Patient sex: F
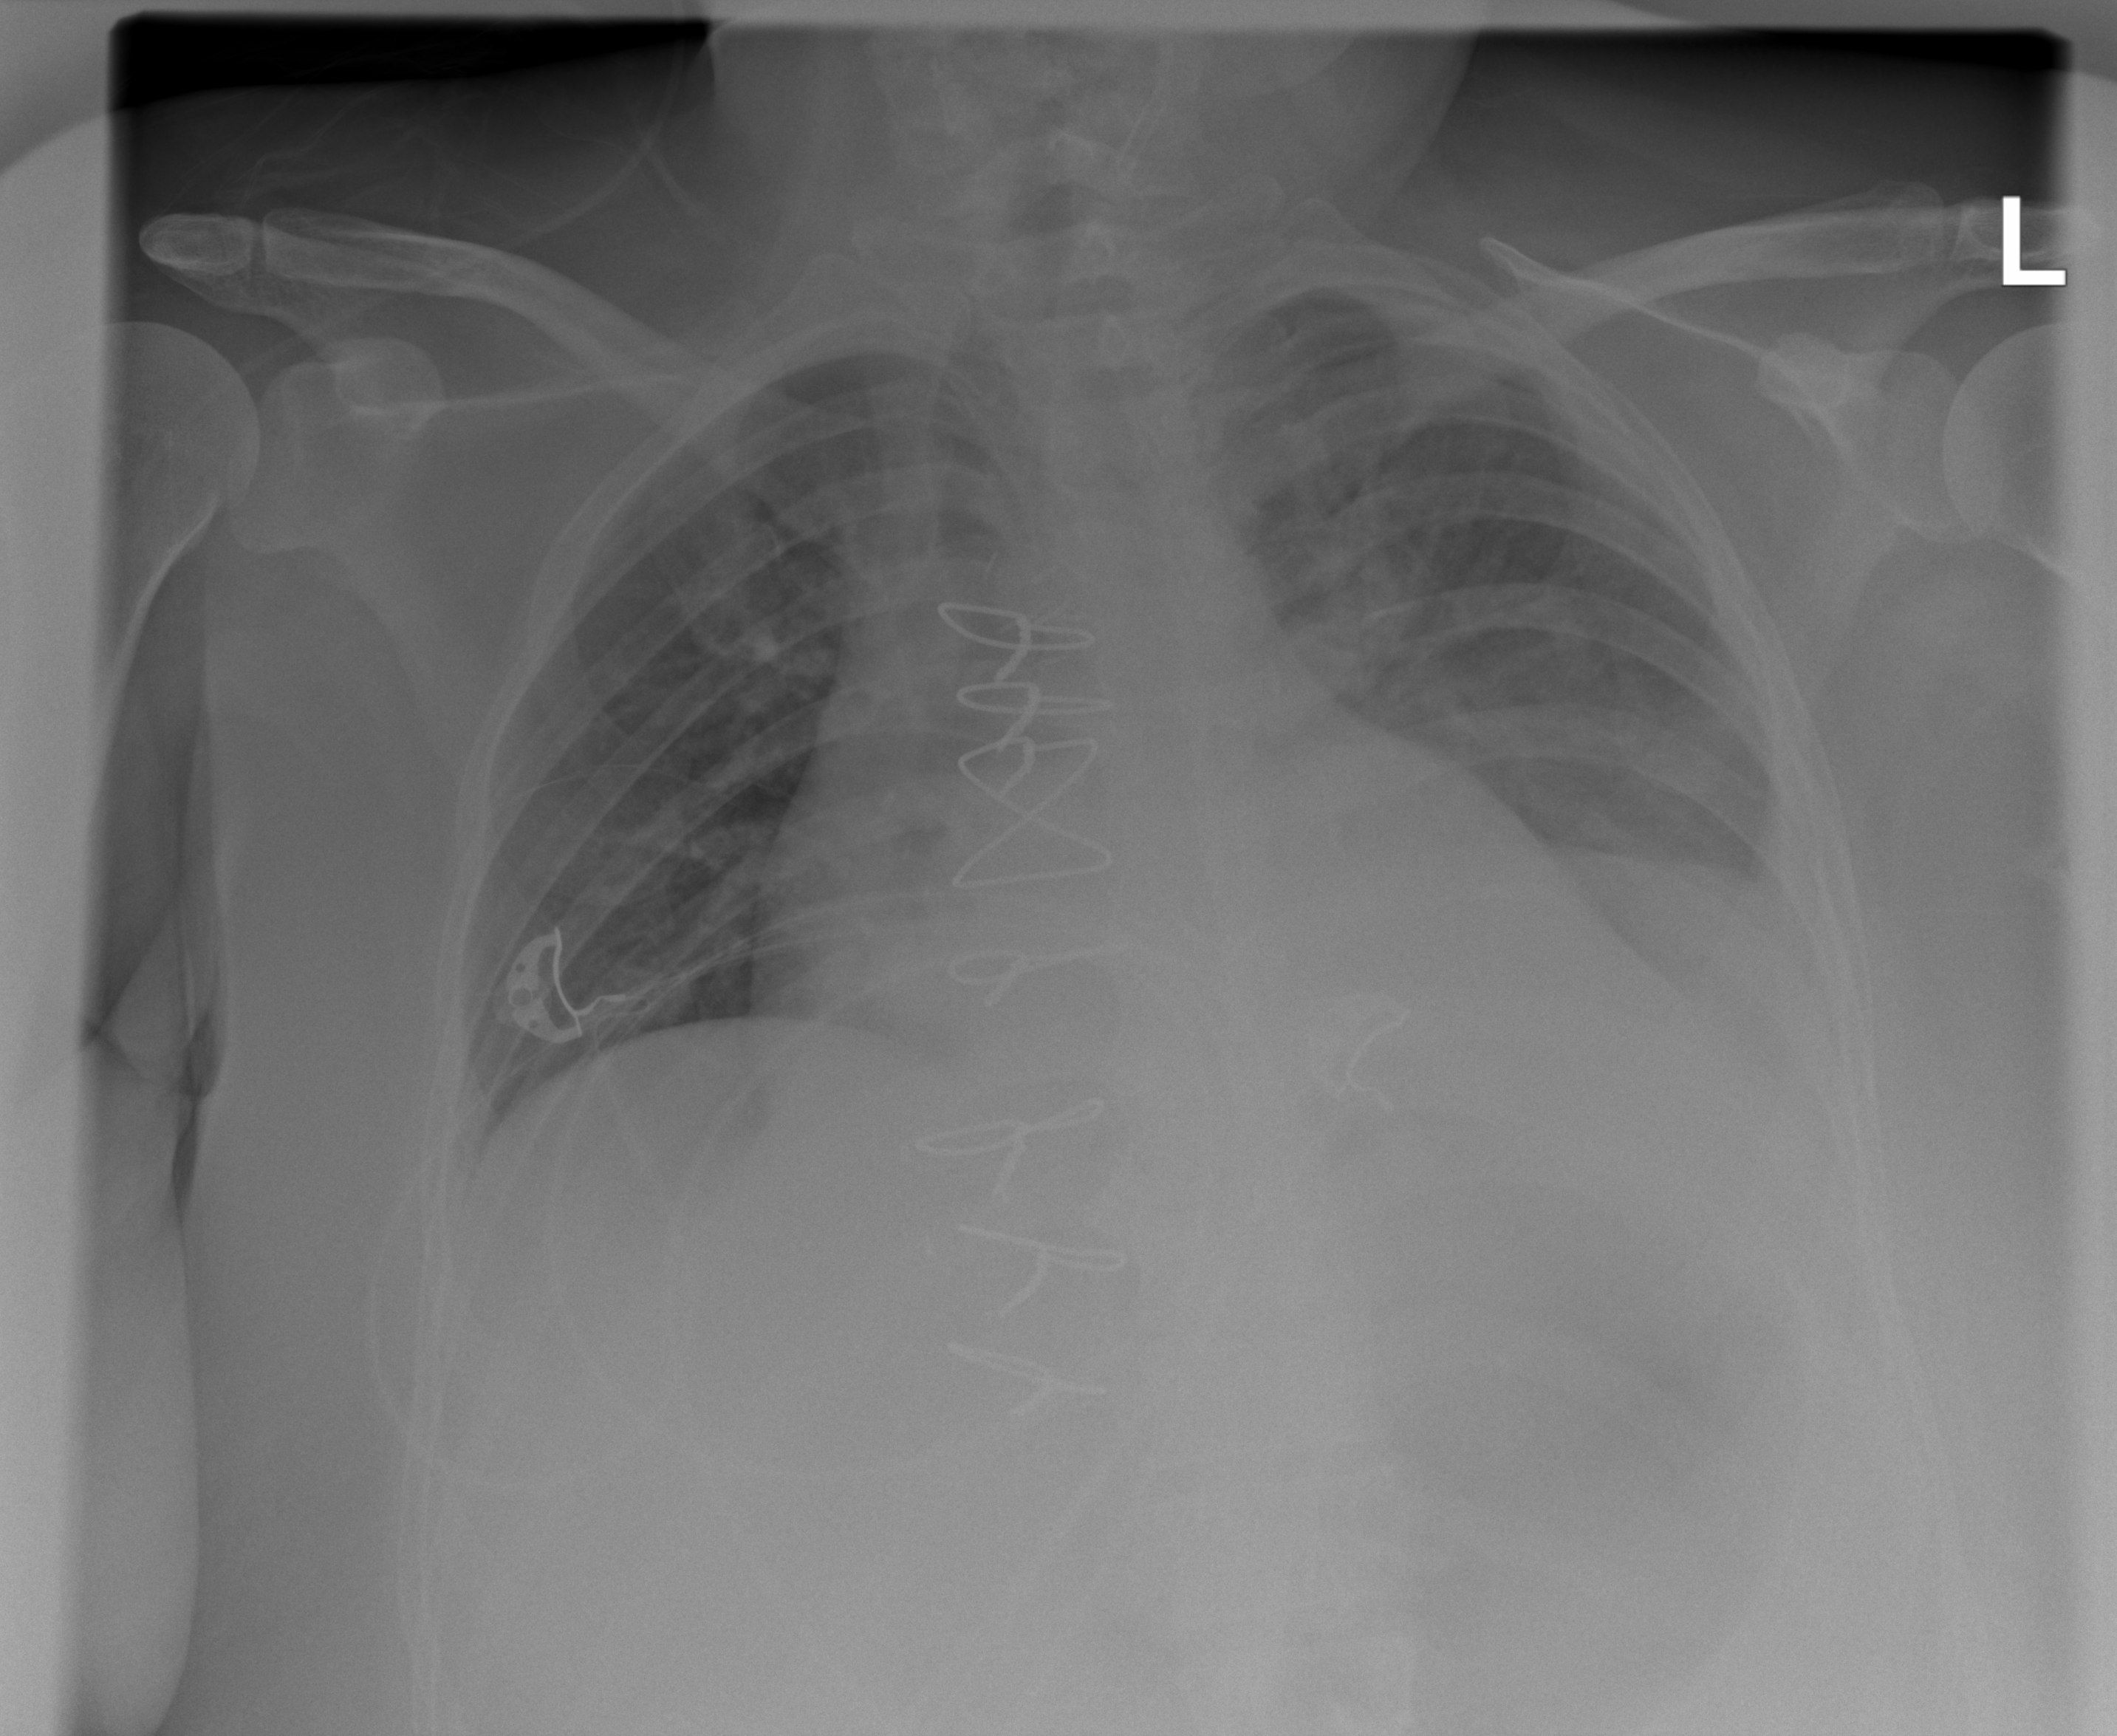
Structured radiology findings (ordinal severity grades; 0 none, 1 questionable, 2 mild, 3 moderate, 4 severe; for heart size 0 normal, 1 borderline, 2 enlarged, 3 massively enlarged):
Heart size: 2
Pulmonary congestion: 3
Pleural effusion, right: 0
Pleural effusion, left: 2
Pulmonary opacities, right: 1
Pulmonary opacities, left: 2
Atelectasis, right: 0
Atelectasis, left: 3